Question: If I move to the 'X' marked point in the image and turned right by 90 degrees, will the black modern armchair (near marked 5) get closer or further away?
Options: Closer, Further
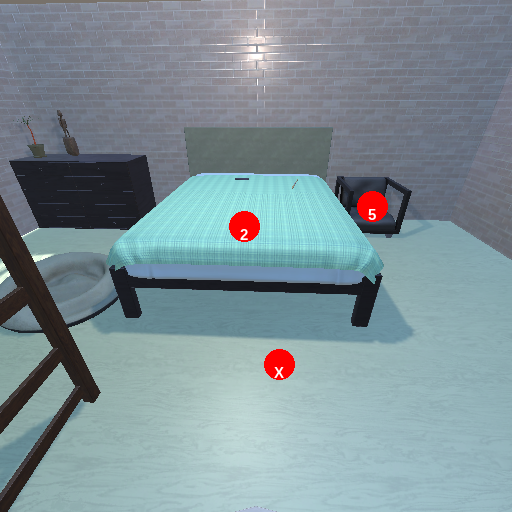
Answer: Closer